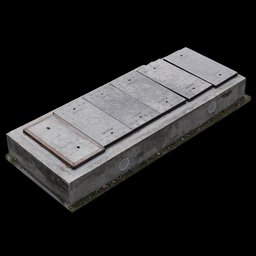
Label: architecture